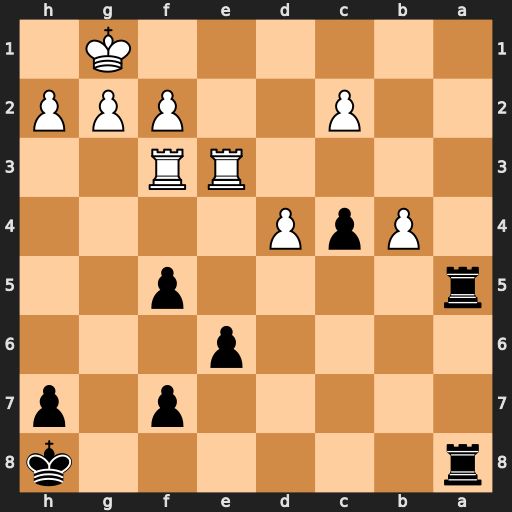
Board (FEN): r6k/5p1p/4p3/r4p2/1PpP4/4RR2/2P2PPP/6K1
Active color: b
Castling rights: -
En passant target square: -
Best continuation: Ra1+ Re1 Rxe1#